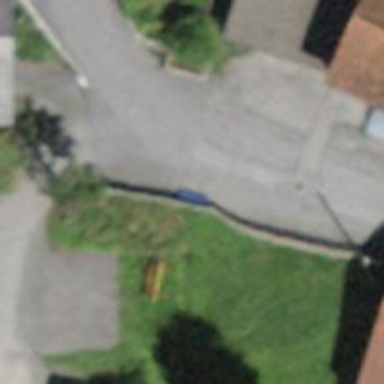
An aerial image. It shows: Bench.